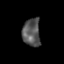
Tissue: prostate
Cell type: Myeloid cells
Senescence score: 0.7492
Nuclear area (px): 486
Mean DAPI intensity: 85.436